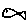
Label: fish